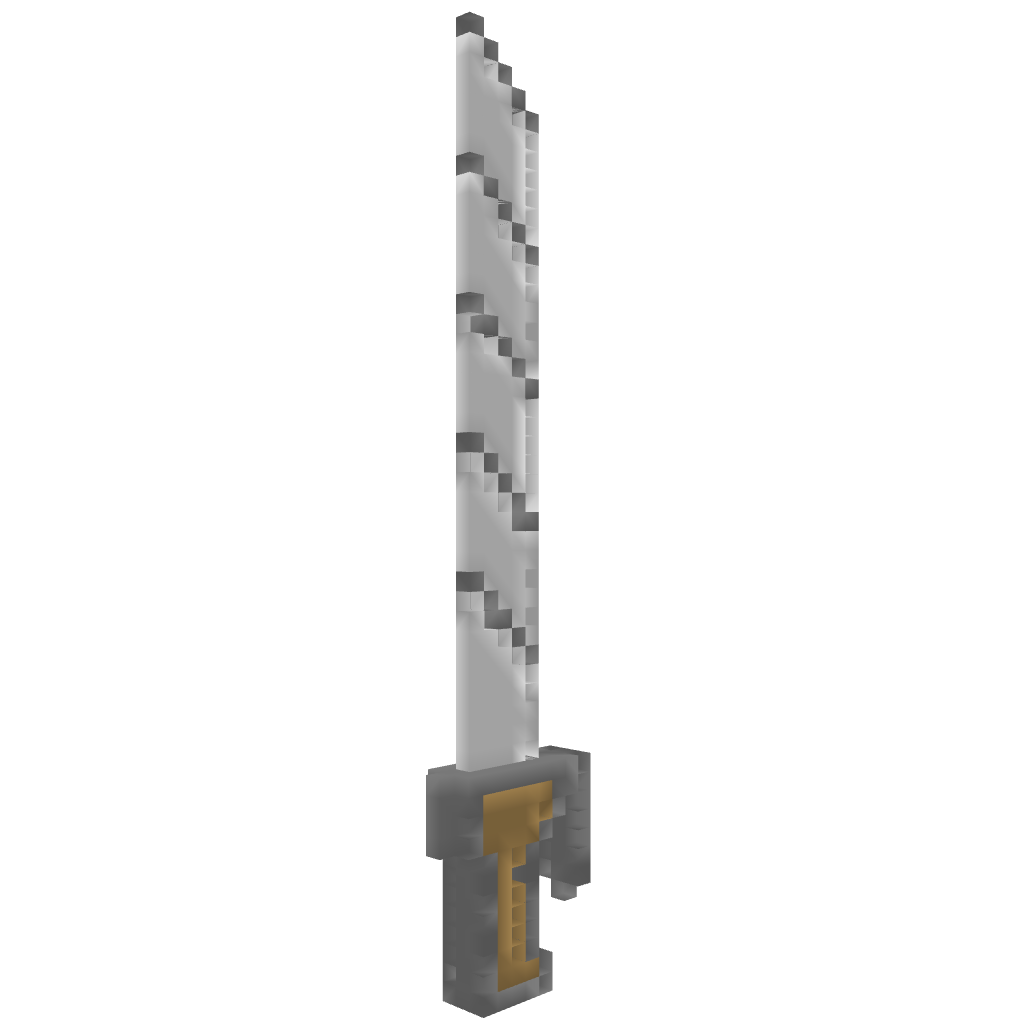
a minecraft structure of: Attack on Titan Kenn